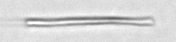
Label: fiber